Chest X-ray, PA view. Patient: 43 years old, sex F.
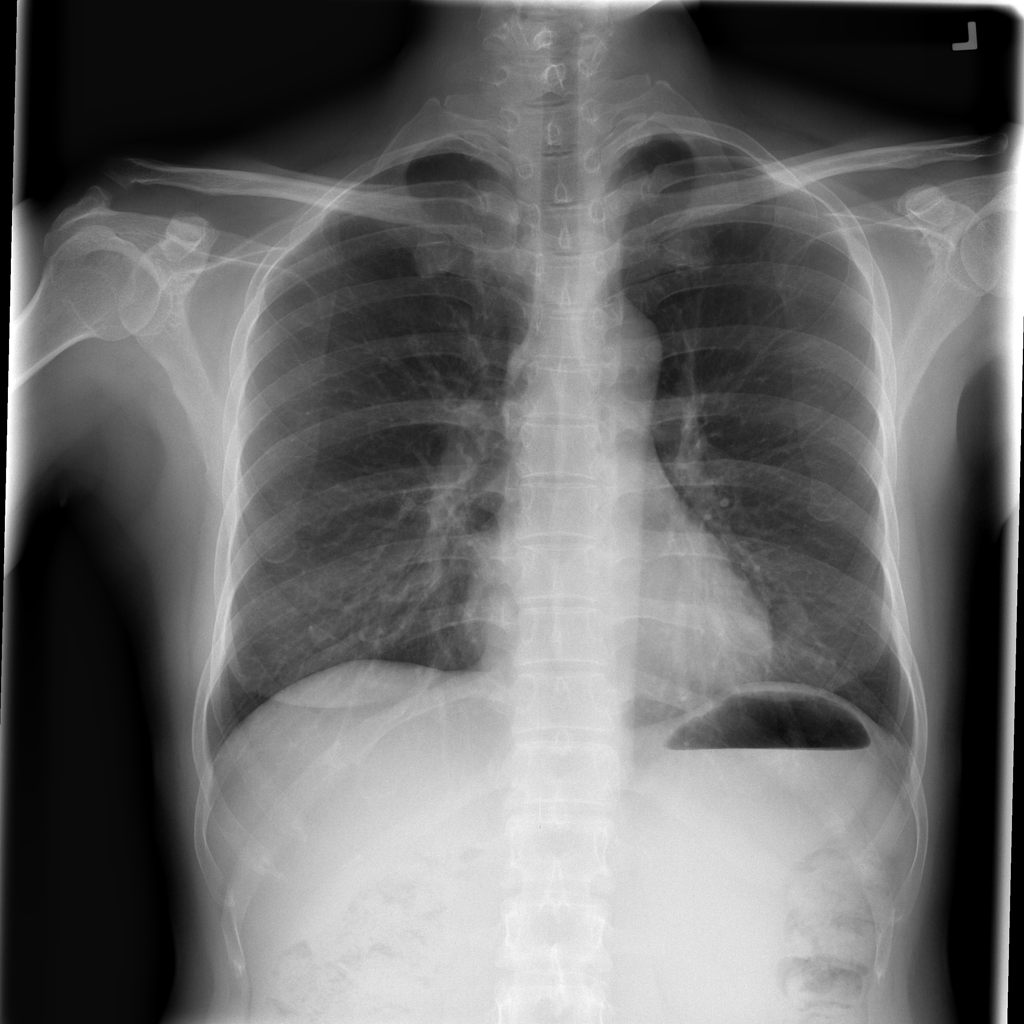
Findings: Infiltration